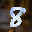
Label: 8